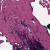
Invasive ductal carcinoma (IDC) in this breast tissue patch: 0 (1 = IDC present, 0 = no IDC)